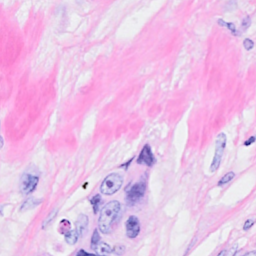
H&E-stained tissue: Breast